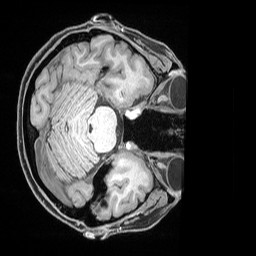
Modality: T1w
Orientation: axial
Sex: female
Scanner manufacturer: siemens
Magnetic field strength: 3 T
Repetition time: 2.53 s
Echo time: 0.00169 s